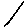
Label: line